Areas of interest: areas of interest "Jingyuan County Sports Center"
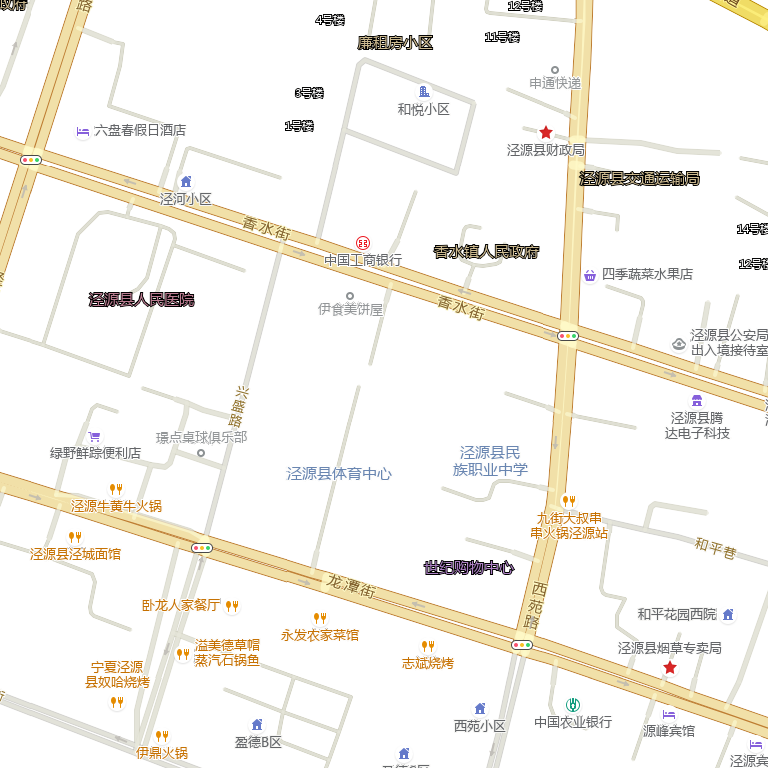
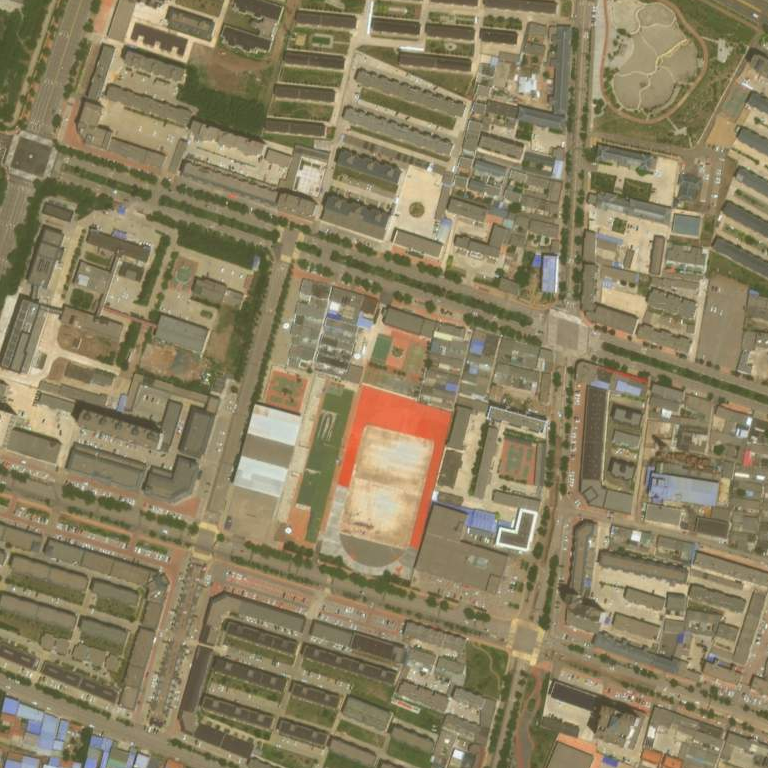